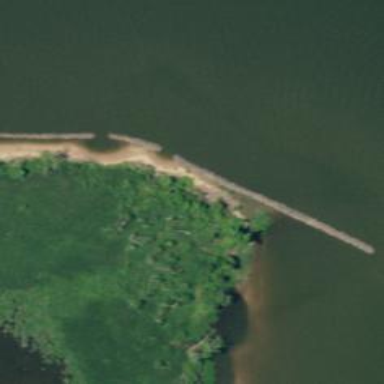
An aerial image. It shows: Breakwater structure.